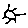
Label: sun